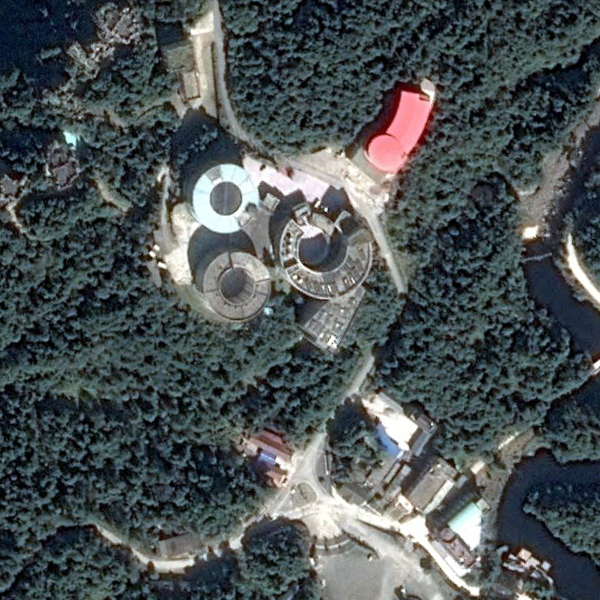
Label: Resort